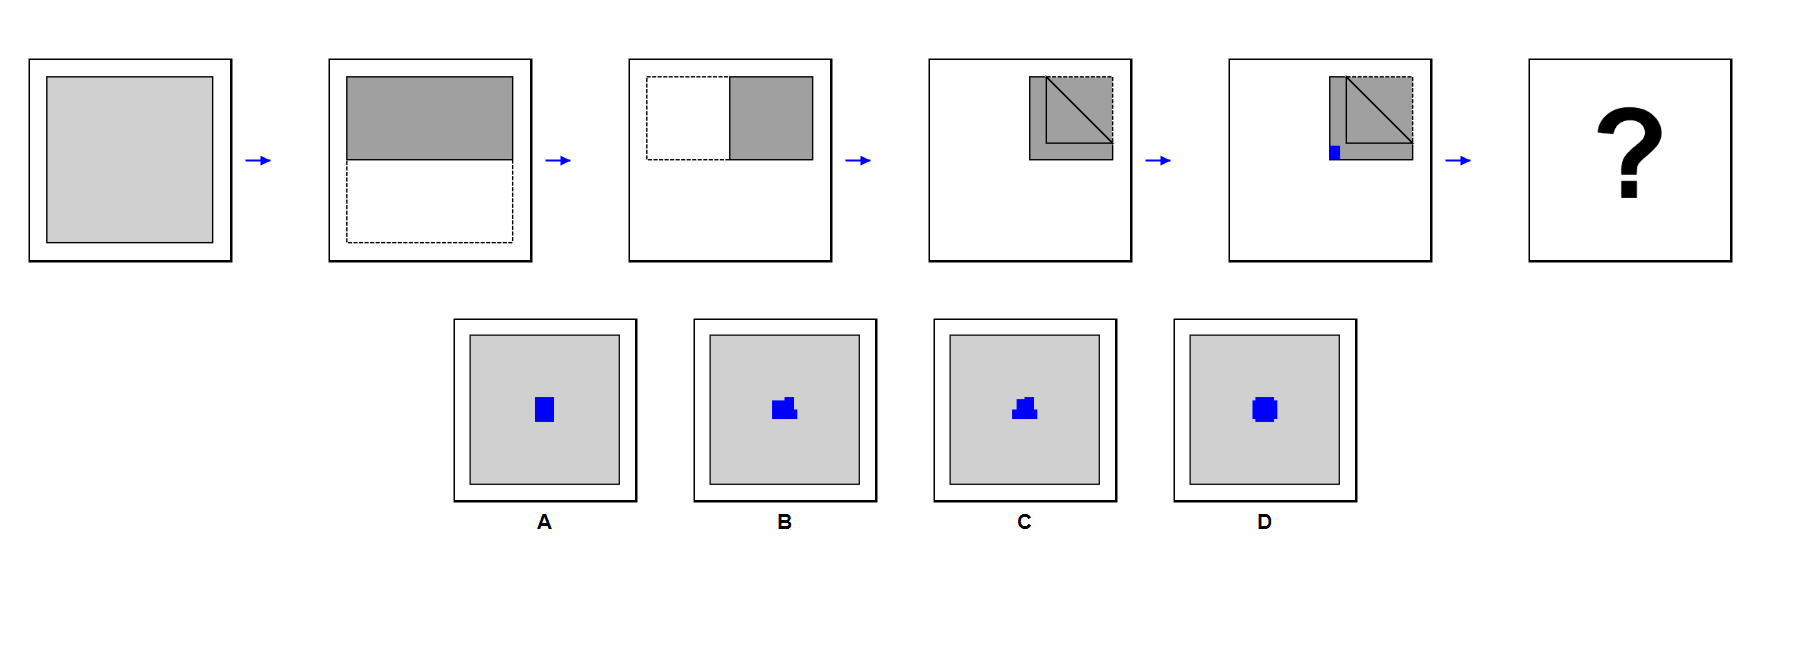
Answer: A